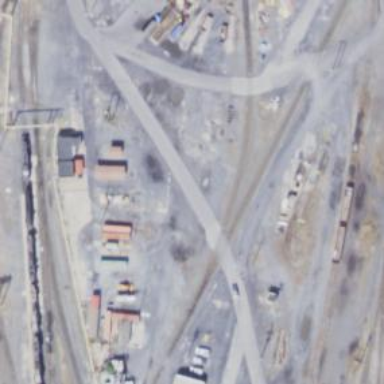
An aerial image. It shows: Railway yard used for manifest and maintenance purposes.